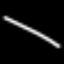
Label: line